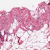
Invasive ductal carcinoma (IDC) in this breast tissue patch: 0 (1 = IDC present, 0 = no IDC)